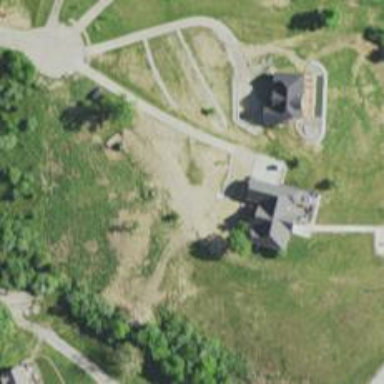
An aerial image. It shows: Driveway.